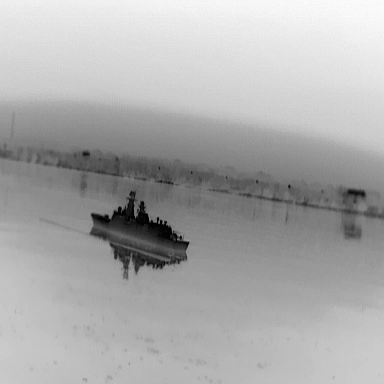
There is a warship in the infrared image.